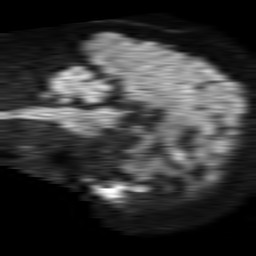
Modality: TRACE
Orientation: sagittal
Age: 75
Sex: male
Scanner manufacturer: philips
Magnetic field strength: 1.5 T
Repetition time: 4.6 s
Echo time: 0.08528 s